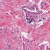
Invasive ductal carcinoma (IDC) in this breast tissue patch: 0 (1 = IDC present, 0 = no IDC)